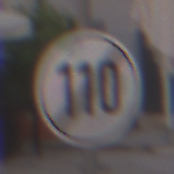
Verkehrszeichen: EndeGeschwindigkeit110
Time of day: MorningAfternoon
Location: Outdoor (Urban)
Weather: PartlyCloudy
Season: NotSpecified
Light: Natural